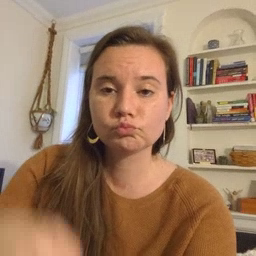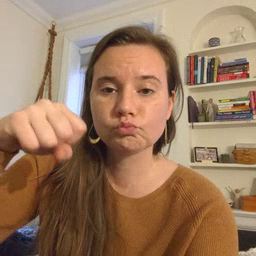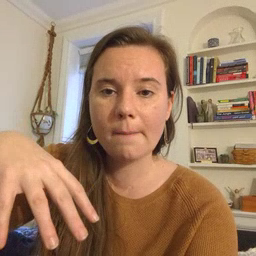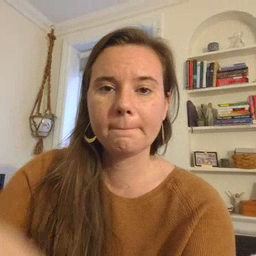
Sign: drop